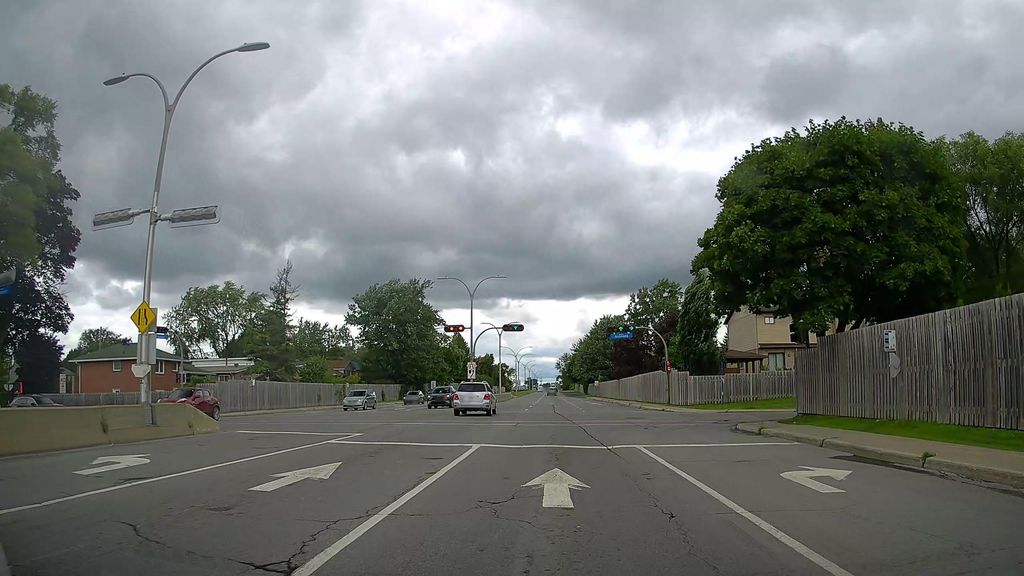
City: montreal